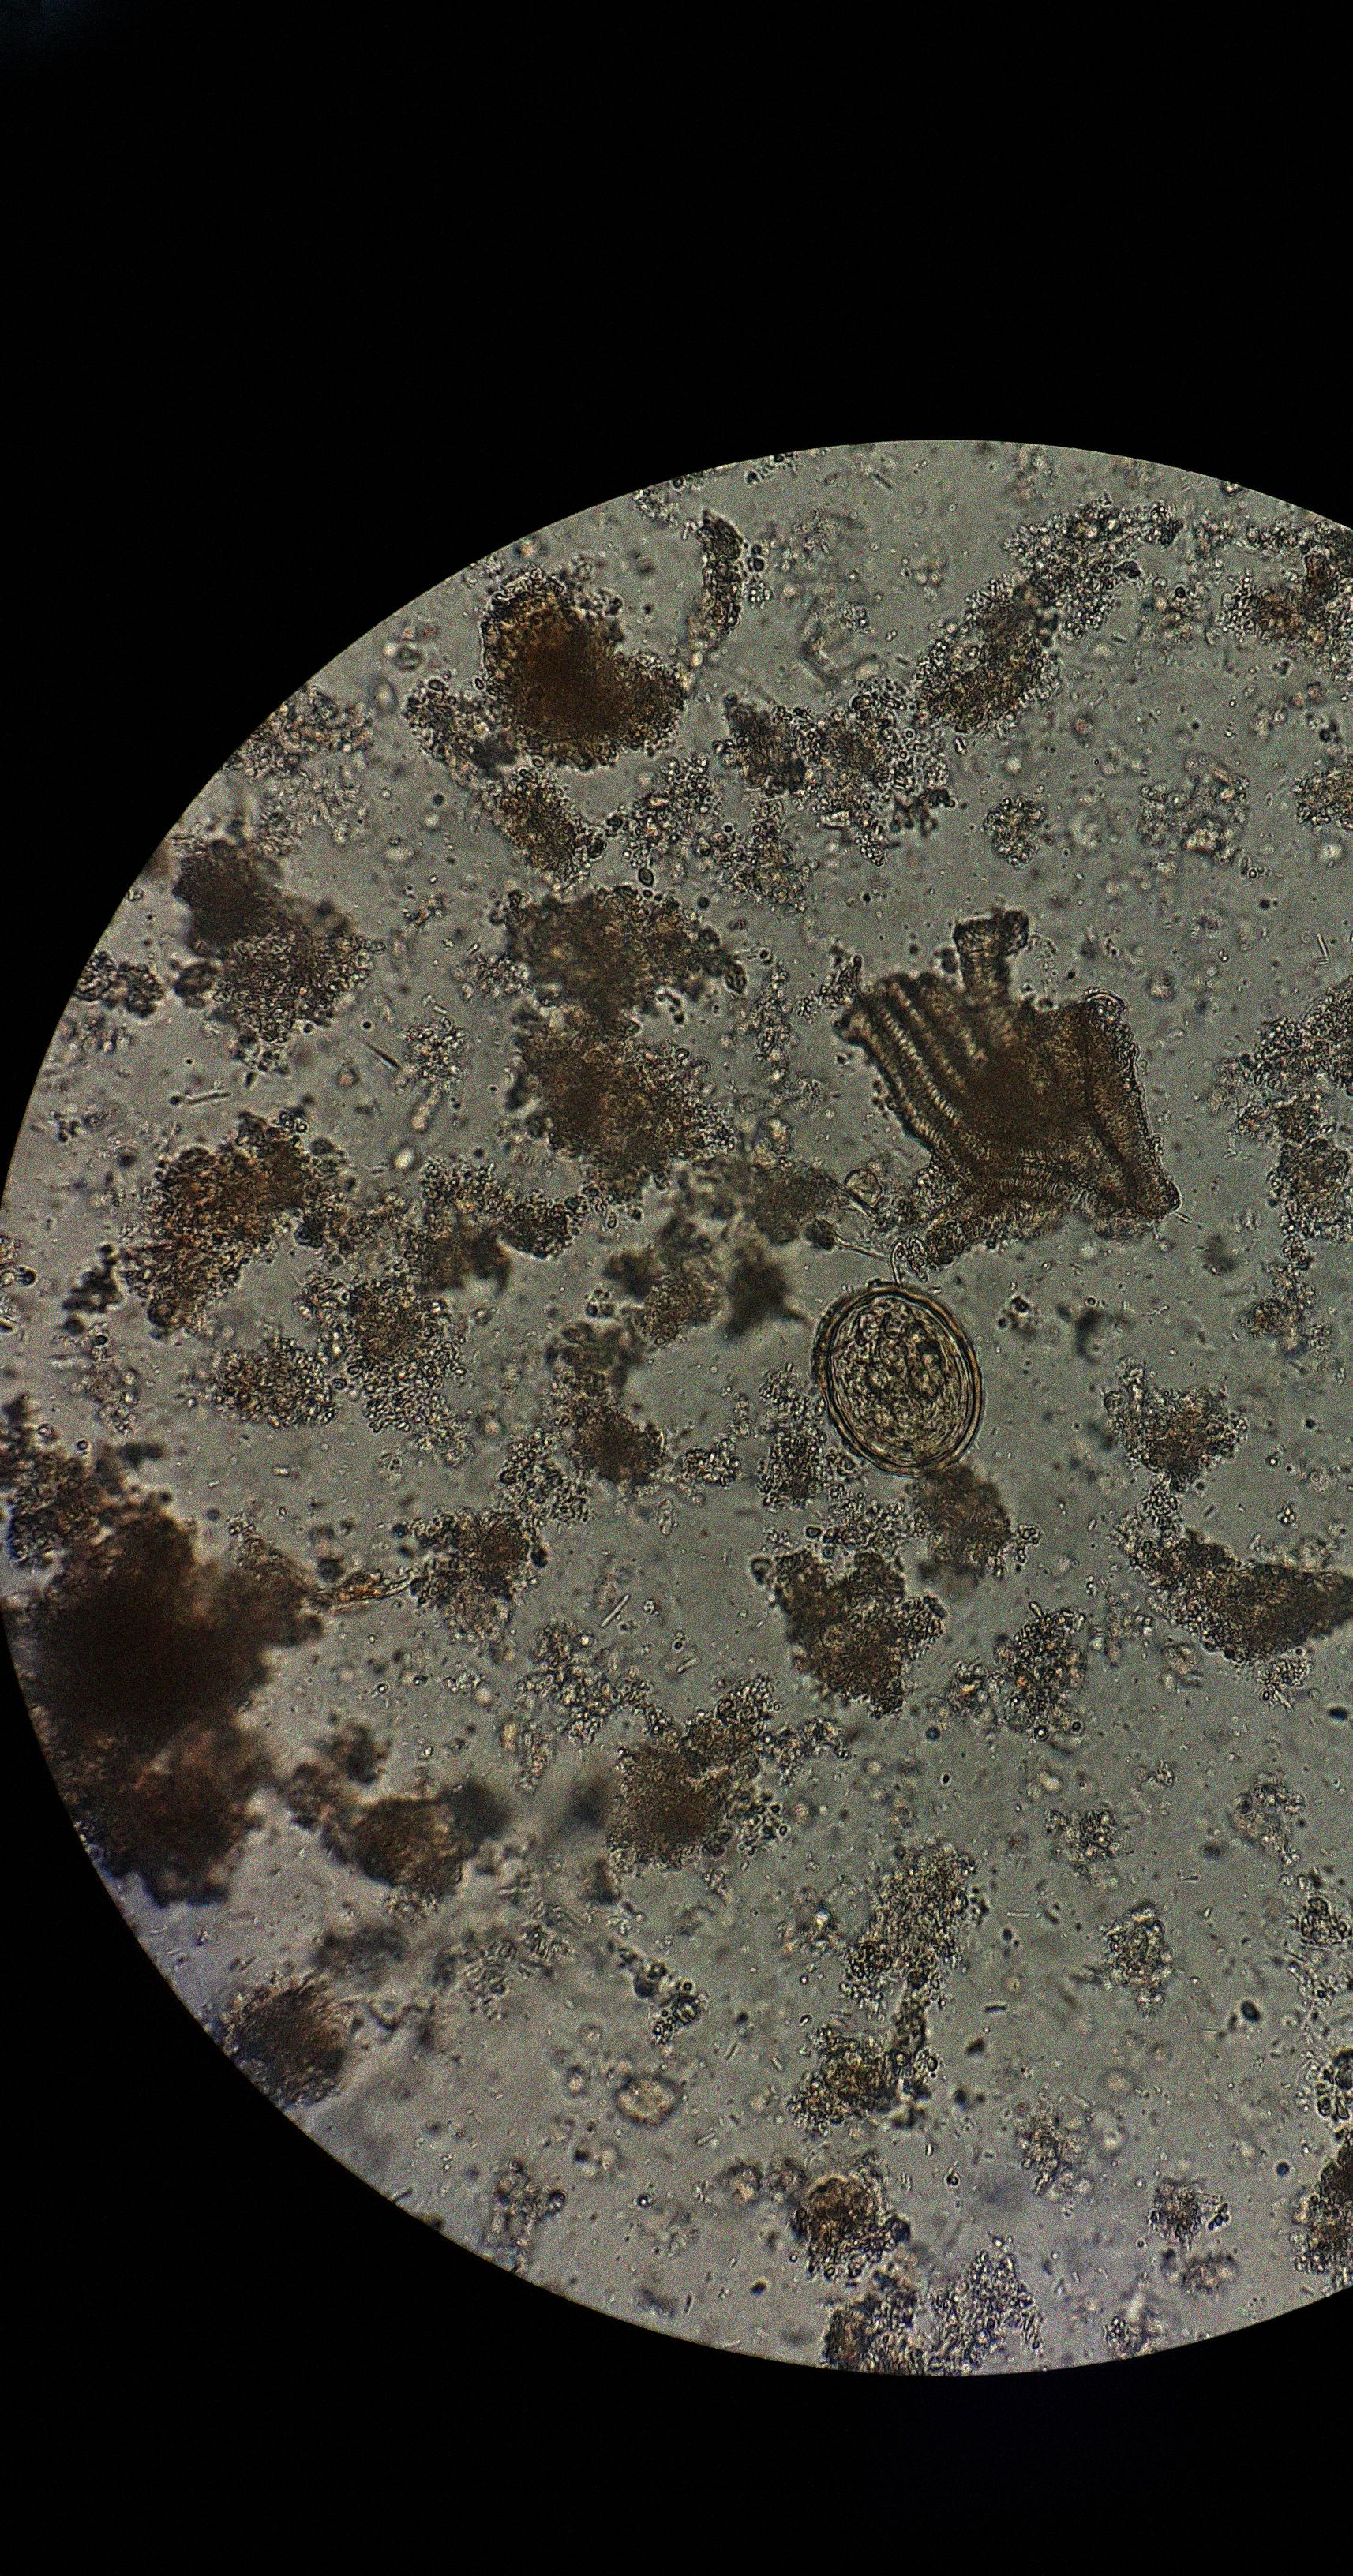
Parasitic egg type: Ascaris lumbricoides